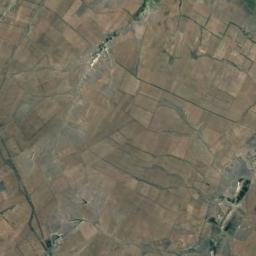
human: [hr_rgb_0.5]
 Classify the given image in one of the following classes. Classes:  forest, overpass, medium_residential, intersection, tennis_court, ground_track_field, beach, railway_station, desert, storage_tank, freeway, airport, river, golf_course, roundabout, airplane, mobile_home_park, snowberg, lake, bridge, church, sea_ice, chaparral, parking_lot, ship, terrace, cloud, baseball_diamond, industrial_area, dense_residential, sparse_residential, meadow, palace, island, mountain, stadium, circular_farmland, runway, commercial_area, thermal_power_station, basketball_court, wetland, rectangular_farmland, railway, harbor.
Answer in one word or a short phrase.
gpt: rectangular_farmland